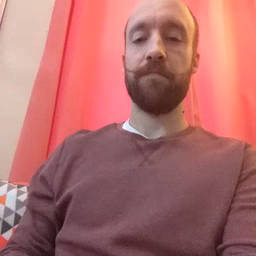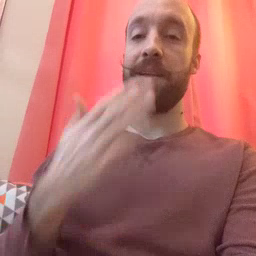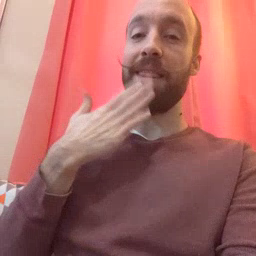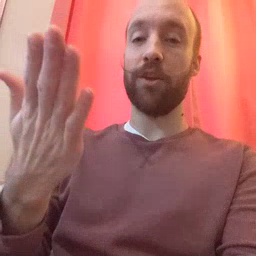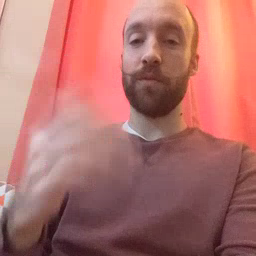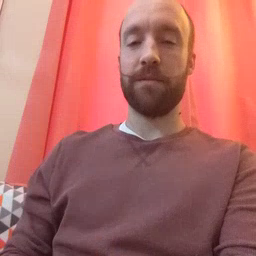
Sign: thankyou